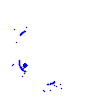
Particle: proton